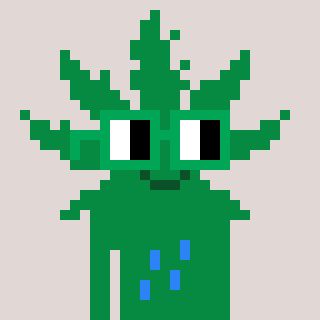
a pixel art character with square green glasses, a weed-shaped head and a green-colored body on a warm background